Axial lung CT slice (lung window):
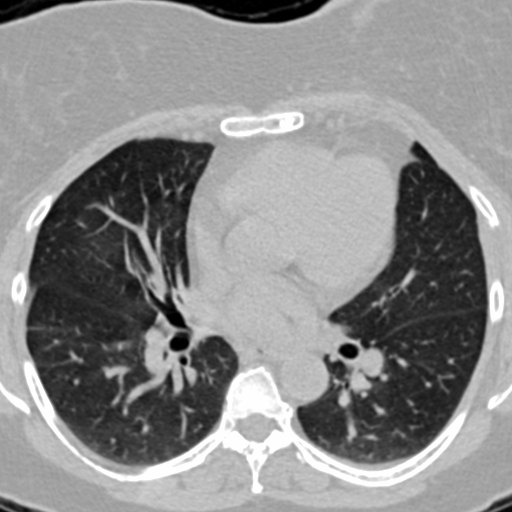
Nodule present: no